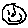
Label: smiley face